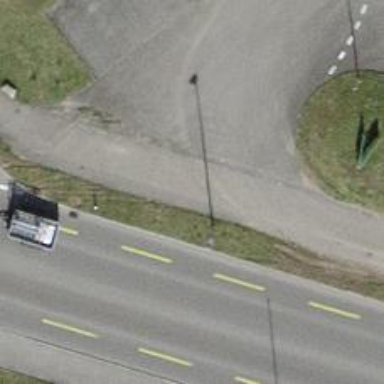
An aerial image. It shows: Sidewalk along the footway.